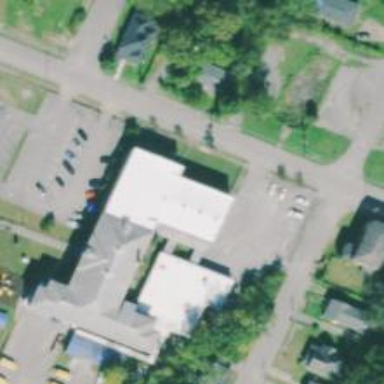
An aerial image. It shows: School.